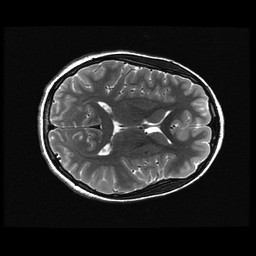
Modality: T2w
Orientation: axial
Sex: female
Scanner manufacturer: ge
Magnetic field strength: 3 T
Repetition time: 5 s
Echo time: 0.1012 s